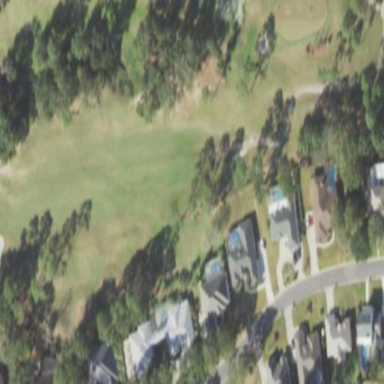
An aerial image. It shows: Grassy fairway on golf course.